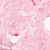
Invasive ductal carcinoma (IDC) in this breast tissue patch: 0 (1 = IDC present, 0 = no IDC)